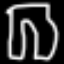
Label: pants